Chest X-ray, AP view. Patient: 27 years old, sex F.
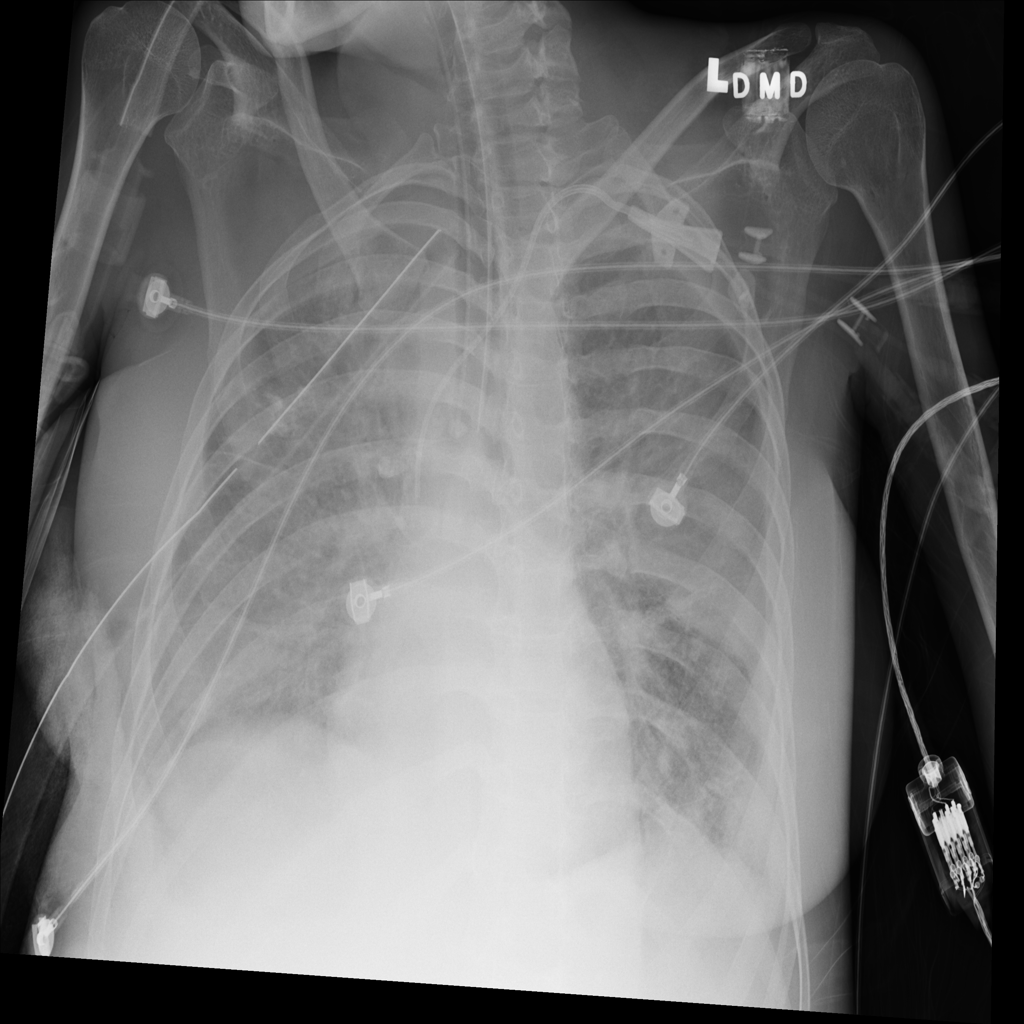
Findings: Effusion